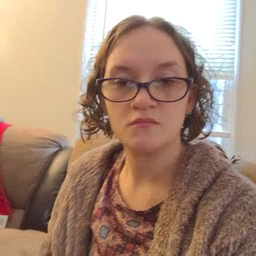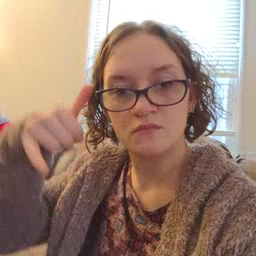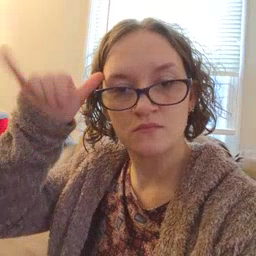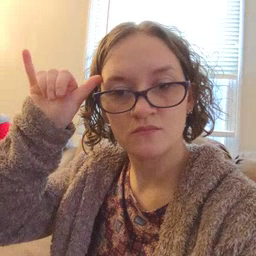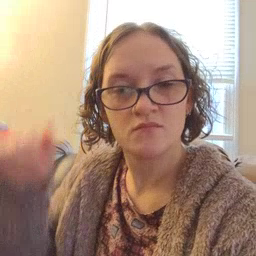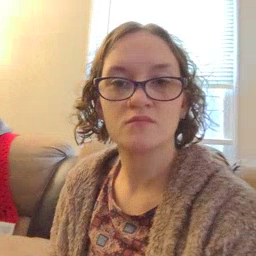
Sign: cow